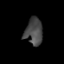
Tissue: lung
Cell type: Epithelial cells
Senescence score: 0.1786
Nuclear area (px): 460
Mean DAPI intensity: 71.507